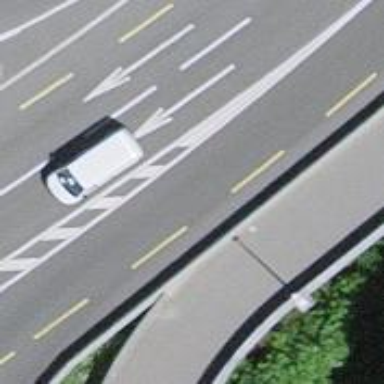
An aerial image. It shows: Secondary road with asphalt surface and dedicated cycle lane.